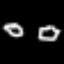
Label: octagon